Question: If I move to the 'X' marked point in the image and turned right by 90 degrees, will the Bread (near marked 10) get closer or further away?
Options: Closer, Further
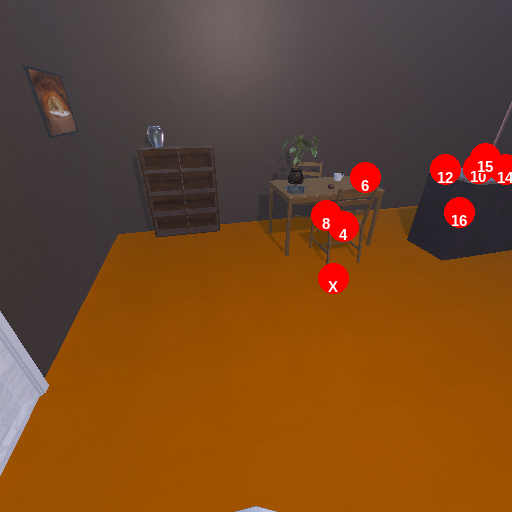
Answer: Closer